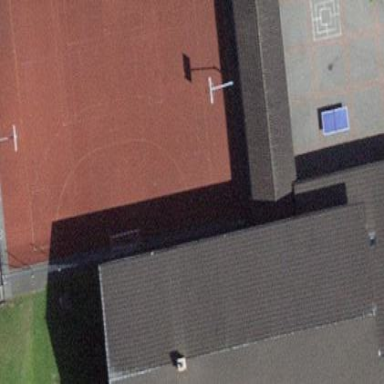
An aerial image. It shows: Basketball court located in leisure land pitch.